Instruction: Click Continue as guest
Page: checkout
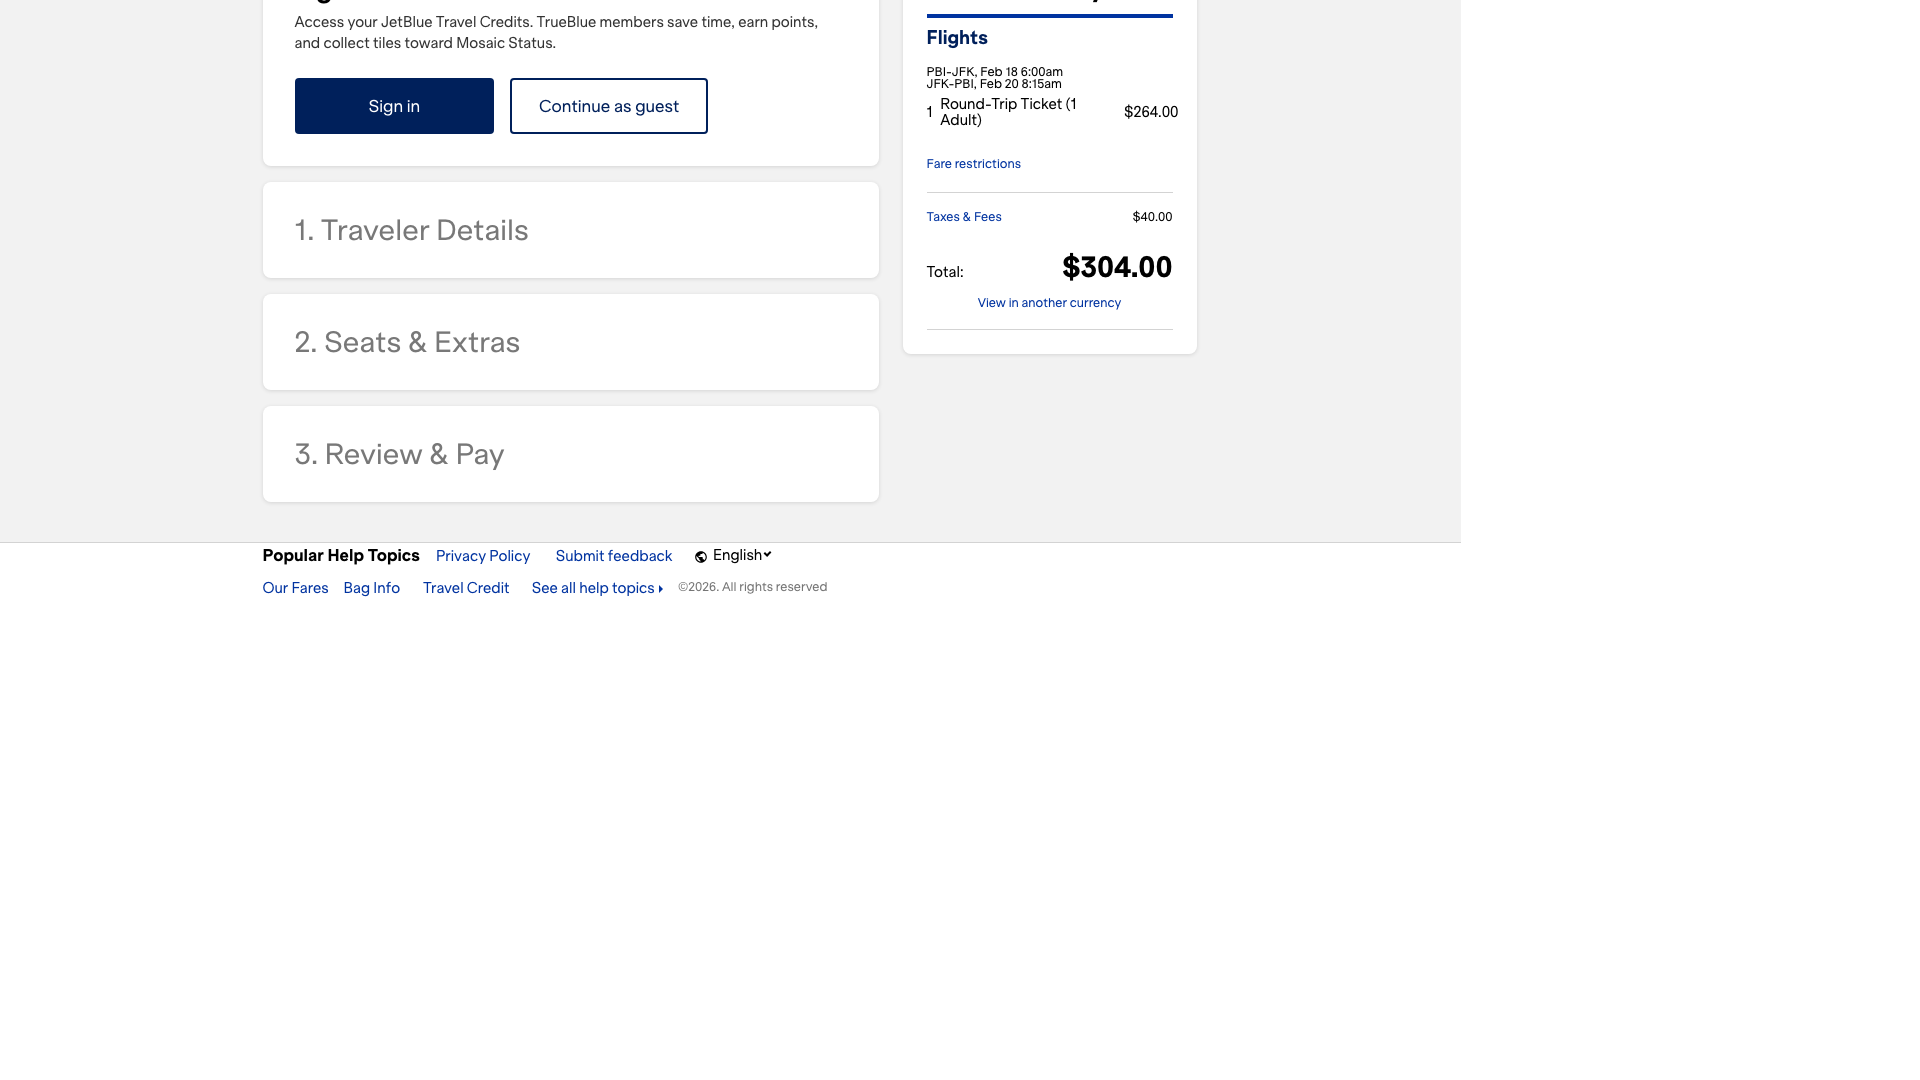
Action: click